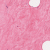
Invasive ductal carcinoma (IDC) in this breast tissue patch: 0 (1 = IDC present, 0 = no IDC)